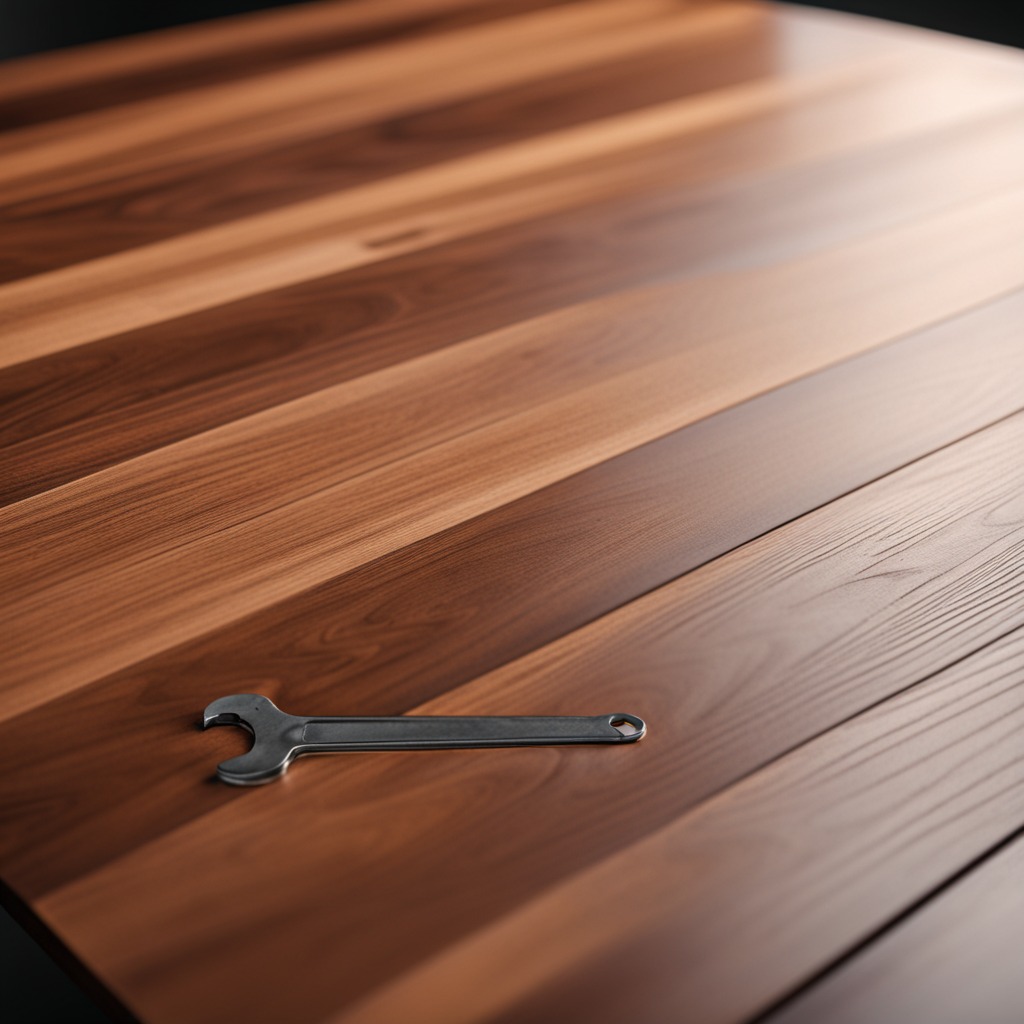
An wrench lies on a wooden table in a carpentry studio.